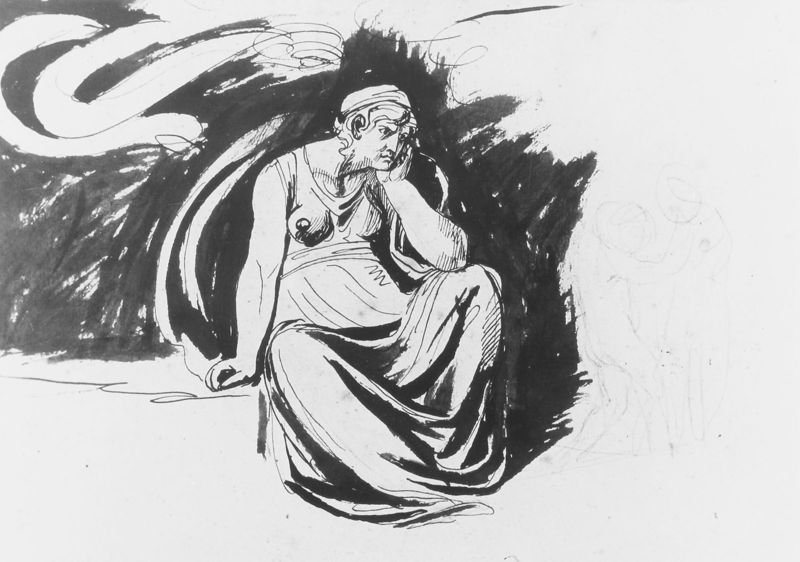
Titel: Medea erwägt den Kindermord
Künstler: George Romney
Institution: Liverpool, Walker Art Gallery
Schlagwörter: dunkel, hand, kopf, mann, nackt, schatten, weiß, landschaft, sitzen, brust, busen, frau, hut, kleid, schwarz, skizze, stützen, zeichnung, alt, arm, arme, augen, böse, falten, trauer, hals, portrait, gewand, haare, sitzend, kind, kinn, kontrast, beine, bein, brüste, düster, studie, grafik, graphik, einfach, kopftuch, ernst, sitzt, nachdenklich, brustwarze, ellenbogen, denkend, striche, foto, tusche, denken, gestützt, druck, schwarzweiß, soldat, bleistift, entwurf, pinsel, sitzfigur, pinselstrich, teichnung, grübeln, gekritzel, grimm, lcoken, pessimistisch, denkt